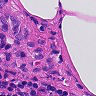
Metastatic tissue present: yes